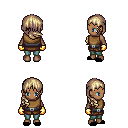
a pixel art fantasy rpg character, female body template, human, dark skin, leather chest armor, teal pants, white blonde right-swept hairstyle, gold gloves, black slippers, four views (front, back, left, right), 2x2 character sprite sheet, small pixel art, hard edges, no anti-aliasing